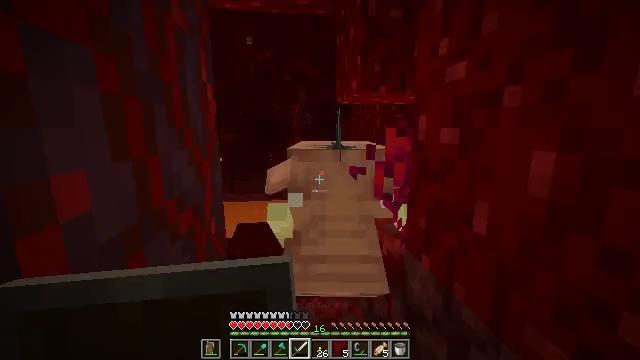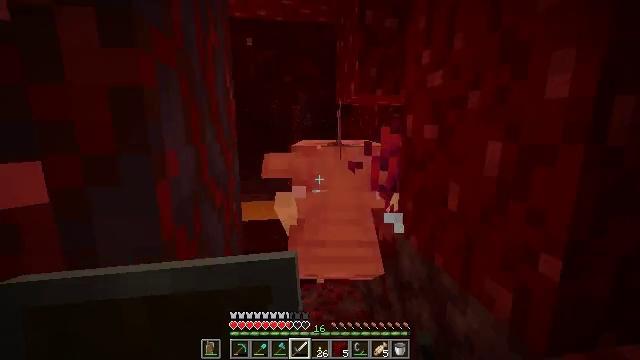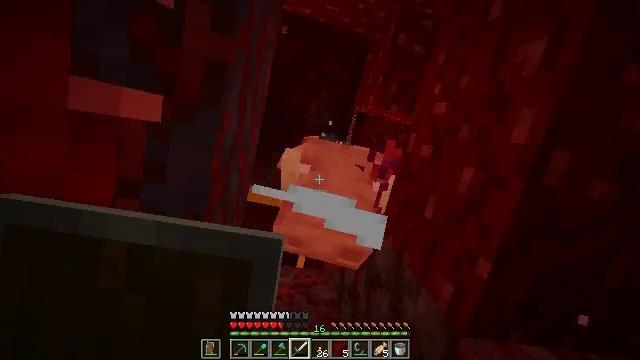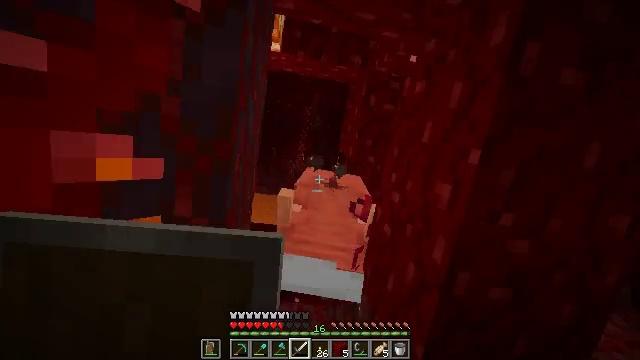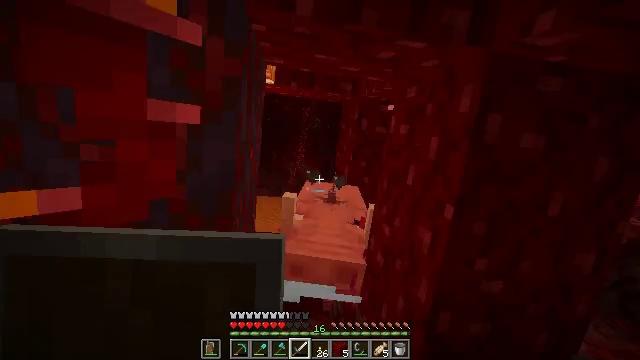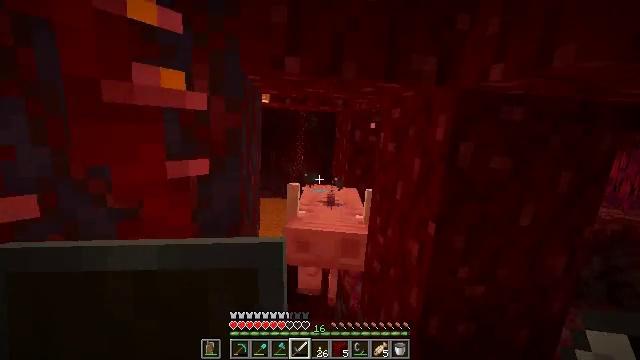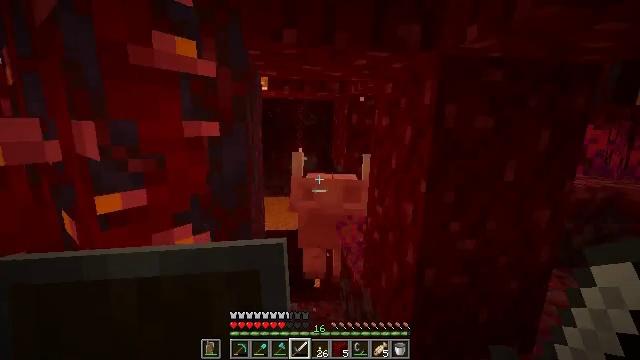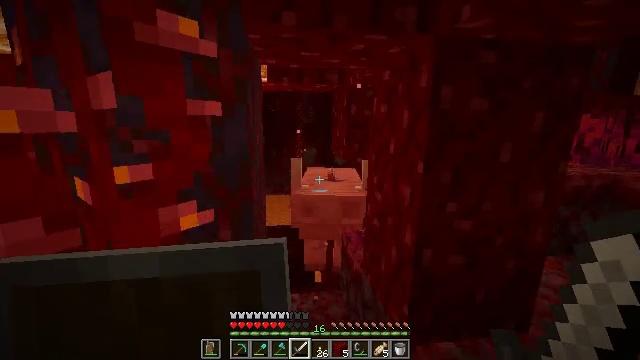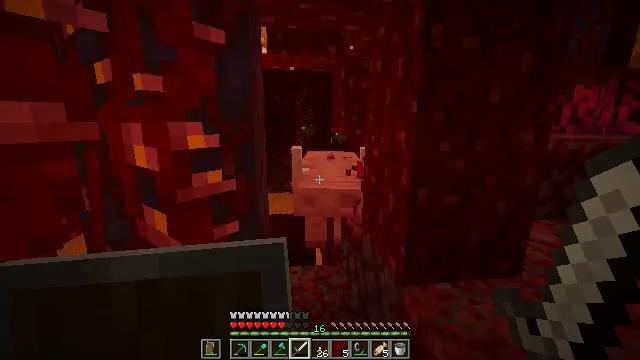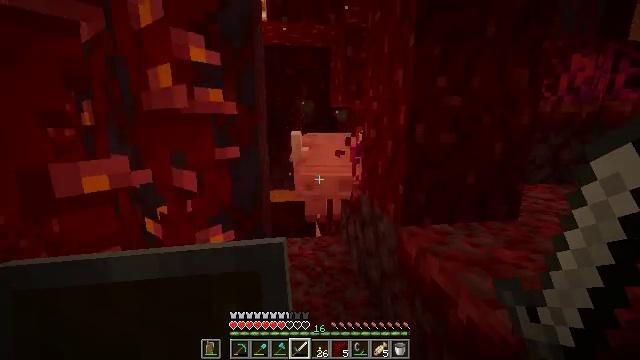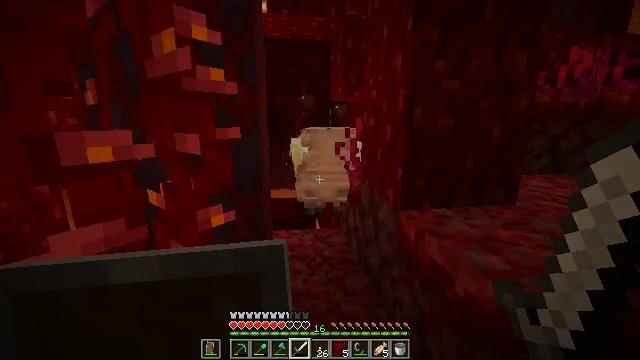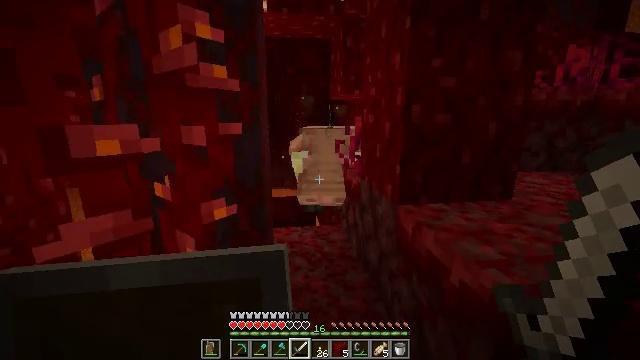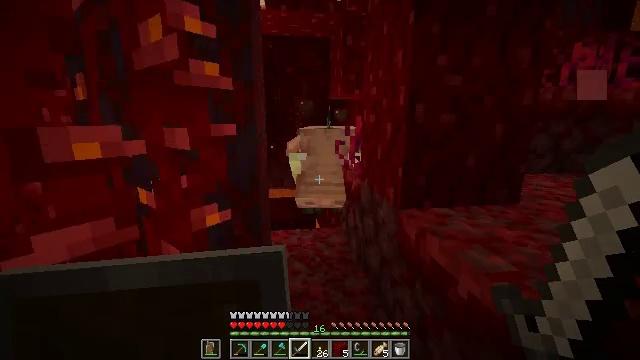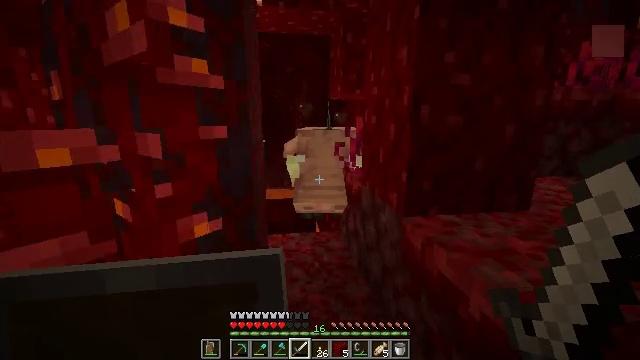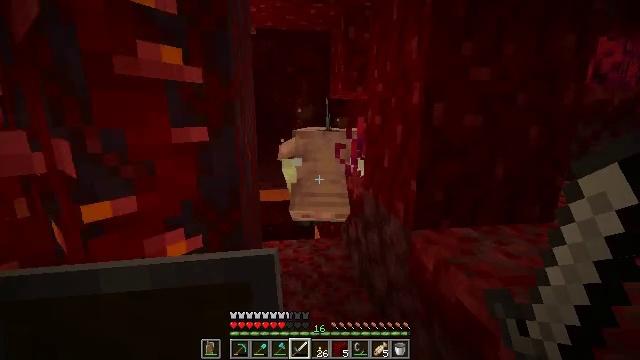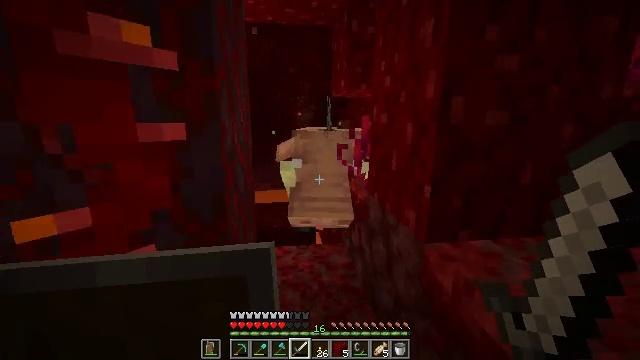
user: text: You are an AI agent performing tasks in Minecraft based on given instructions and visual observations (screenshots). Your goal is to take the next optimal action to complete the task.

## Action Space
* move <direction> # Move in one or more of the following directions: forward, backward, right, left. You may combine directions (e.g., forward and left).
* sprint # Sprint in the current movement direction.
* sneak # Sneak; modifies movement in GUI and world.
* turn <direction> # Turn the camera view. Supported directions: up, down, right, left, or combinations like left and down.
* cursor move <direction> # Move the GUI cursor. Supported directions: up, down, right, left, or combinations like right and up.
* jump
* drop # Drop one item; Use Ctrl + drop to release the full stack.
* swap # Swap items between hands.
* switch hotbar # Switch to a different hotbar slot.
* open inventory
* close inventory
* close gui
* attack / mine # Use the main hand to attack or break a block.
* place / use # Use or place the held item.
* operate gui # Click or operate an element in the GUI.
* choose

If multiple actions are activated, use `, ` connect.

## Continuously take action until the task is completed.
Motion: motion action
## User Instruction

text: Hunt a hoglin.
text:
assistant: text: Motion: move back
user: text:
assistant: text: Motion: move back
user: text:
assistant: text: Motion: move back
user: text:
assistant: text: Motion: move back
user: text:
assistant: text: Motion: move back
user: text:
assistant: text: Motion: move back
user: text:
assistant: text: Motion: no_op
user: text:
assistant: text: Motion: no_op
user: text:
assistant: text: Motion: no_op
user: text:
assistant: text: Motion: move forward
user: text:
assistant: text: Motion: move forward
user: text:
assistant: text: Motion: move forward
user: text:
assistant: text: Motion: move forward
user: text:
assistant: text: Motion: move forward
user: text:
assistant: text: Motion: move forward
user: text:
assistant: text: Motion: move forward
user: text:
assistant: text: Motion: move forward
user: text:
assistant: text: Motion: move forward
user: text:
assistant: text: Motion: move forward and move left
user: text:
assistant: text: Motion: move forward and move left
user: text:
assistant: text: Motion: move forward and move left, turn right, attack / mine
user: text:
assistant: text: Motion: turn right, attack / mine
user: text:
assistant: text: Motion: attack / mine
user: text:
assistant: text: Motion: move back
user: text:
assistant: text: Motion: move back
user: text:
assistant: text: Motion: no_op